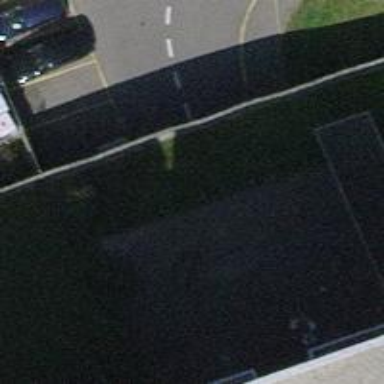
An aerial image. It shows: Parking entrance.